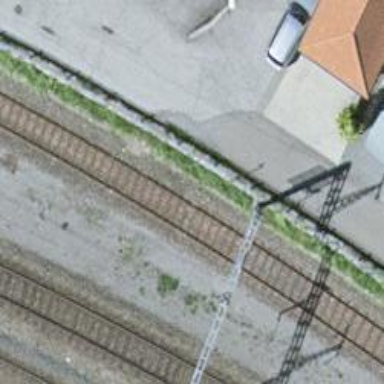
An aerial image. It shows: Railway siding for service.